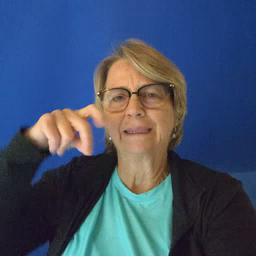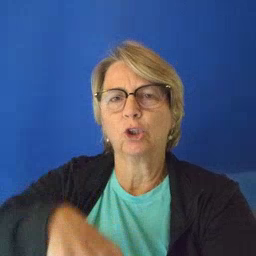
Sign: stairs